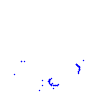
Particle: kaon